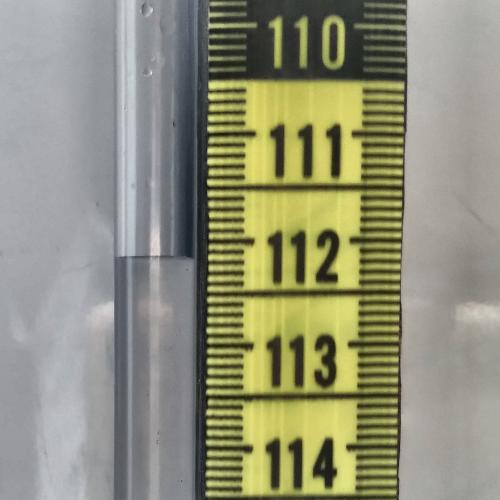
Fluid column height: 112.2 cm